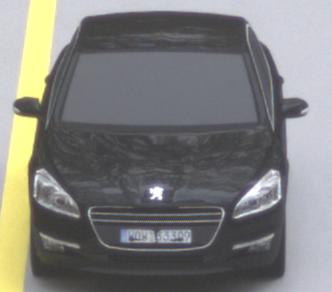
Make: Peugeot
Model: 508 120 VTi
Detailed model: 508 (I) Limousine
Model produced from: 2011/03
Model produced until: 2014/05
Doors: 4
Color: black
Road condition: dry road
Daytime: morning or afternoon
Contrast: low contrast